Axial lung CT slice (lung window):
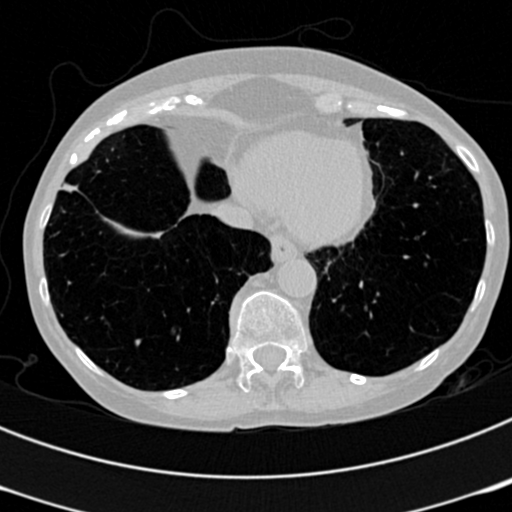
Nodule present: no